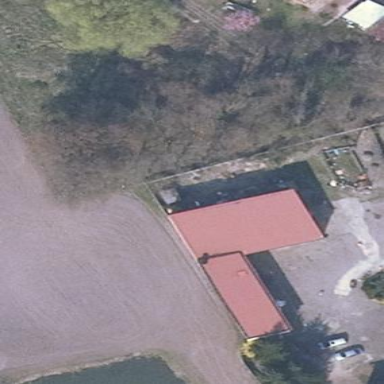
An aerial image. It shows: Service building.